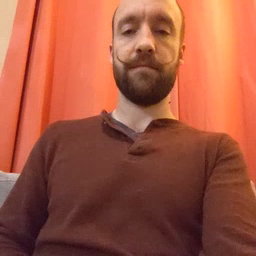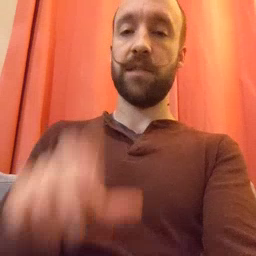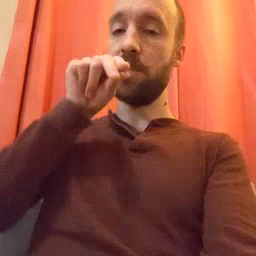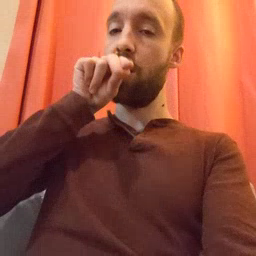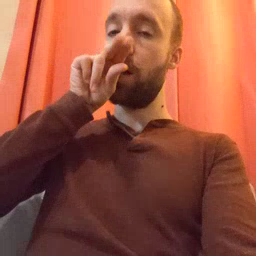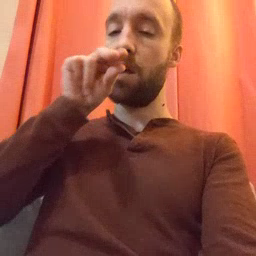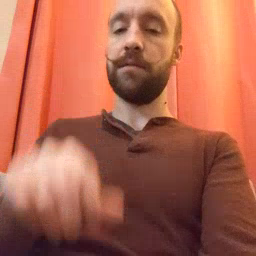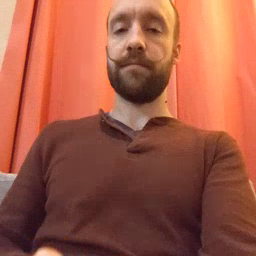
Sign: duck